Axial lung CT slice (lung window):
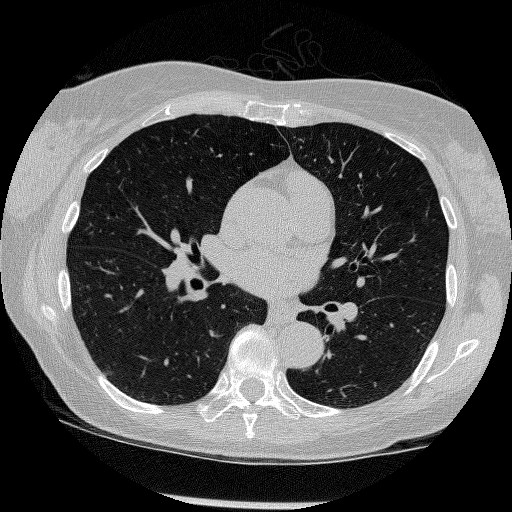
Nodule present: no